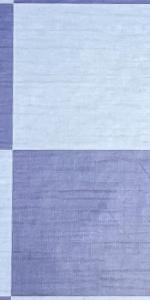
Label: Empty